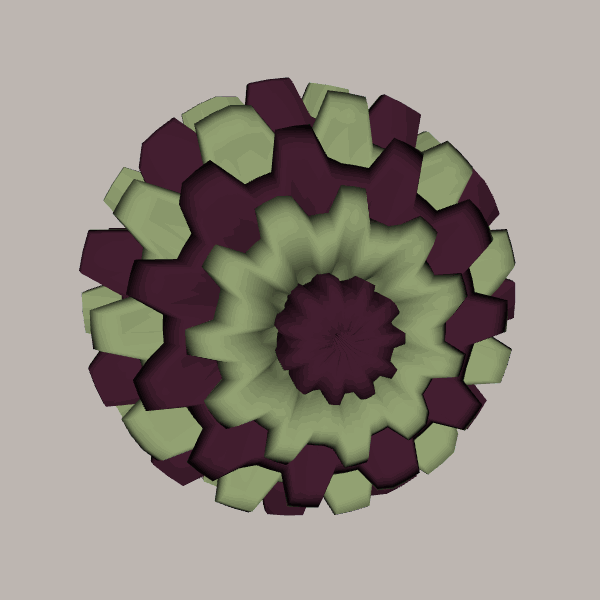
Background: light